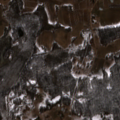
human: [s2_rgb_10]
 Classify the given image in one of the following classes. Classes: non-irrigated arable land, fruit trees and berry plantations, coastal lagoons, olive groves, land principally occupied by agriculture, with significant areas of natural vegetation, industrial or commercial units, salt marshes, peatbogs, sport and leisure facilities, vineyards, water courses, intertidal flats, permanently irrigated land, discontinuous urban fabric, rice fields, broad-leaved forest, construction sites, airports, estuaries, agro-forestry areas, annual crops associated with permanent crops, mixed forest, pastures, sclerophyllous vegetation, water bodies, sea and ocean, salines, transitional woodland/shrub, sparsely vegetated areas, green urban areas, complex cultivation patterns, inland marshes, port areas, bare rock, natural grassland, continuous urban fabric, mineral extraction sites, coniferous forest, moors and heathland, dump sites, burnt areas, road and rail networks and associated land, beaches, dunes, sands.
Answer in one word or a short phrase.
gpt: non-irrigated arable land, complex cultivation patterns, land principally occupied by agriculture, with significant areas of natural vegetation, broad-leaved forest, peatbogs